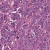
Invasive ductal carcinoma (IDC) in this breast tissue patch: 1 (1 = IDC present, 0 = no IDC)